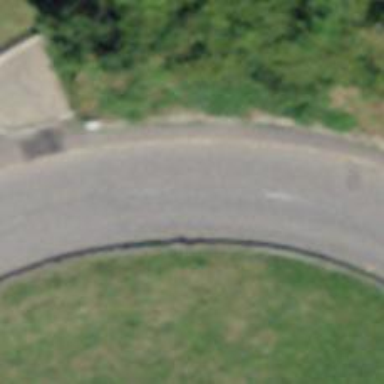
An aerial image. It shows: Tertiary road with asphalt surface.